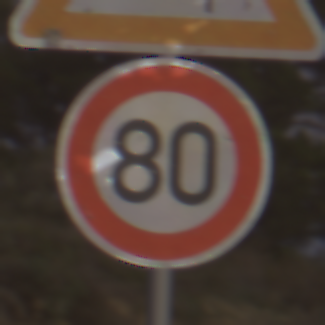
Verkehrszeichen: Geschwindigkeit80
Zusatzzeichen oben: SeitenwindVonRechts
Umgebung: Outdoor, RoadRail
Tageszeit: Dawn
Wetter: Clear
Licht: Natural
Jahreszeit: NotSpecified
Kontrast: LowContrast